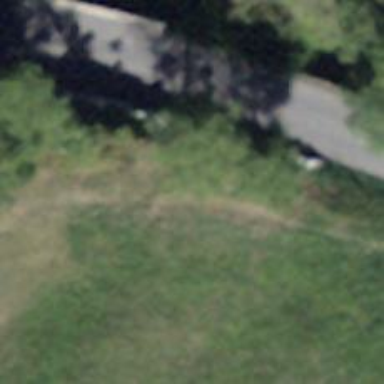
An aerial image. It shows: Path.